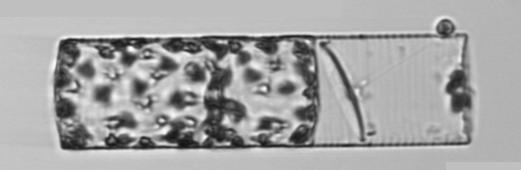
Label: Guinardia_flaccida